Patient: sex M, age 72
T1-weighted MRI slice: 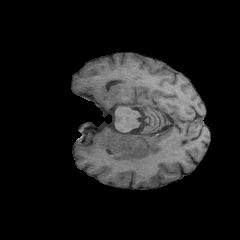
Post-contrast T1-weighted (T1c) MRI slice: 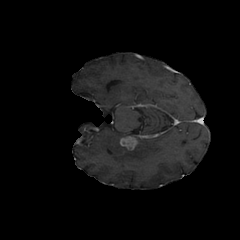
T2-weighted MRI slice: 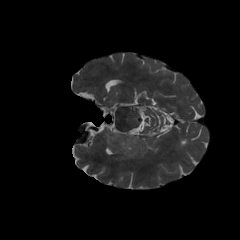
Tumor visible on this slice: yes
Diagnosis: Glioblastoma, IDH-wildtype
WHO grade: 4